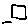
Label: square